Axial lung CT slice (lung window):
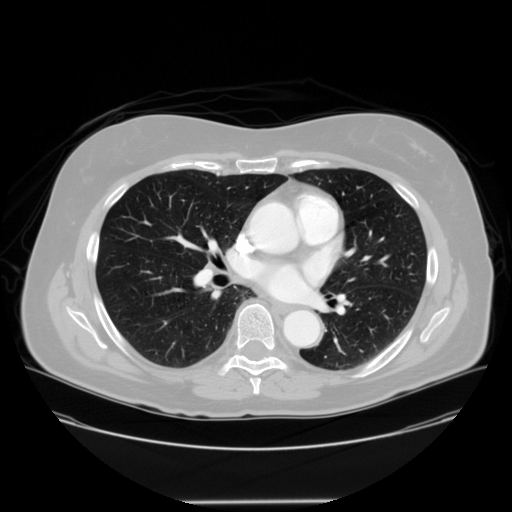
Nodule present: no